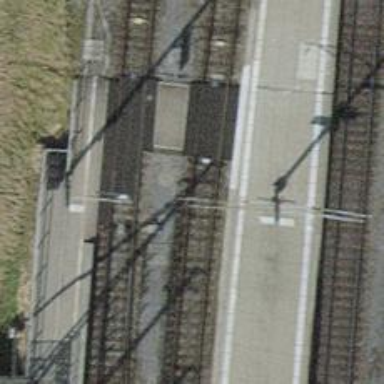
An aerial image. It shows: Siding railway line with electrified contact line for the trains.